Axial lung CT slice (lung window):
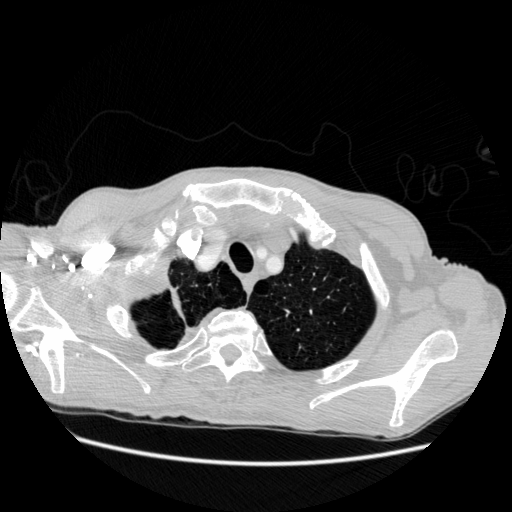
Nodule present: no